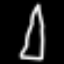
Label: pencil